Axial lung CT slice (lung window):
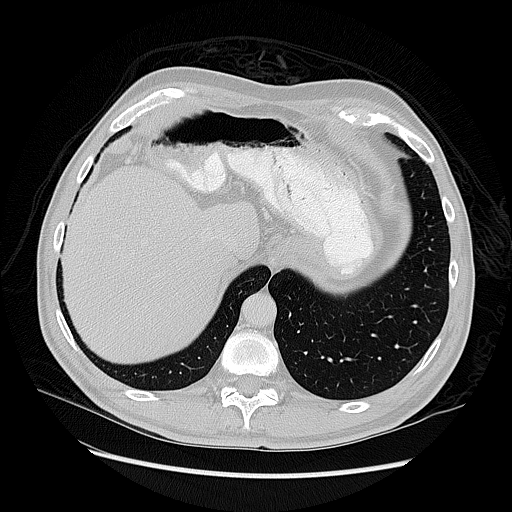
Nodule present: no